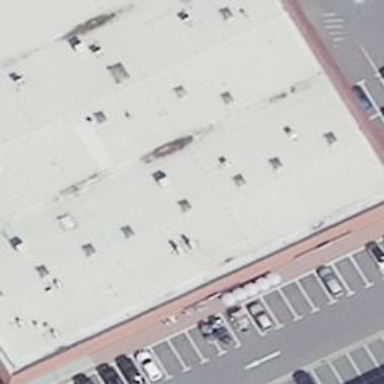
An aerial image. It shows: Shop selling clothes.